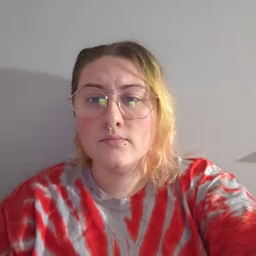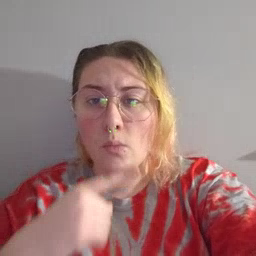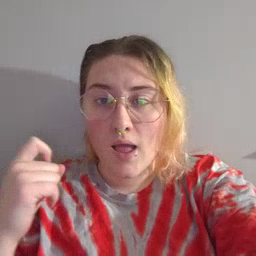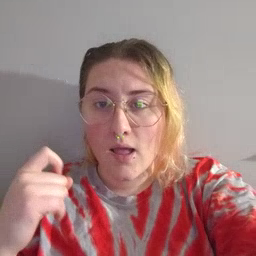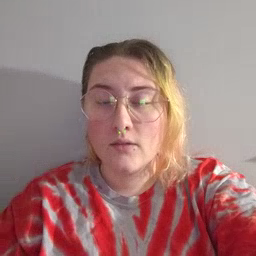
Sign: dry